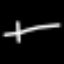
Label: line